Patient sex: F
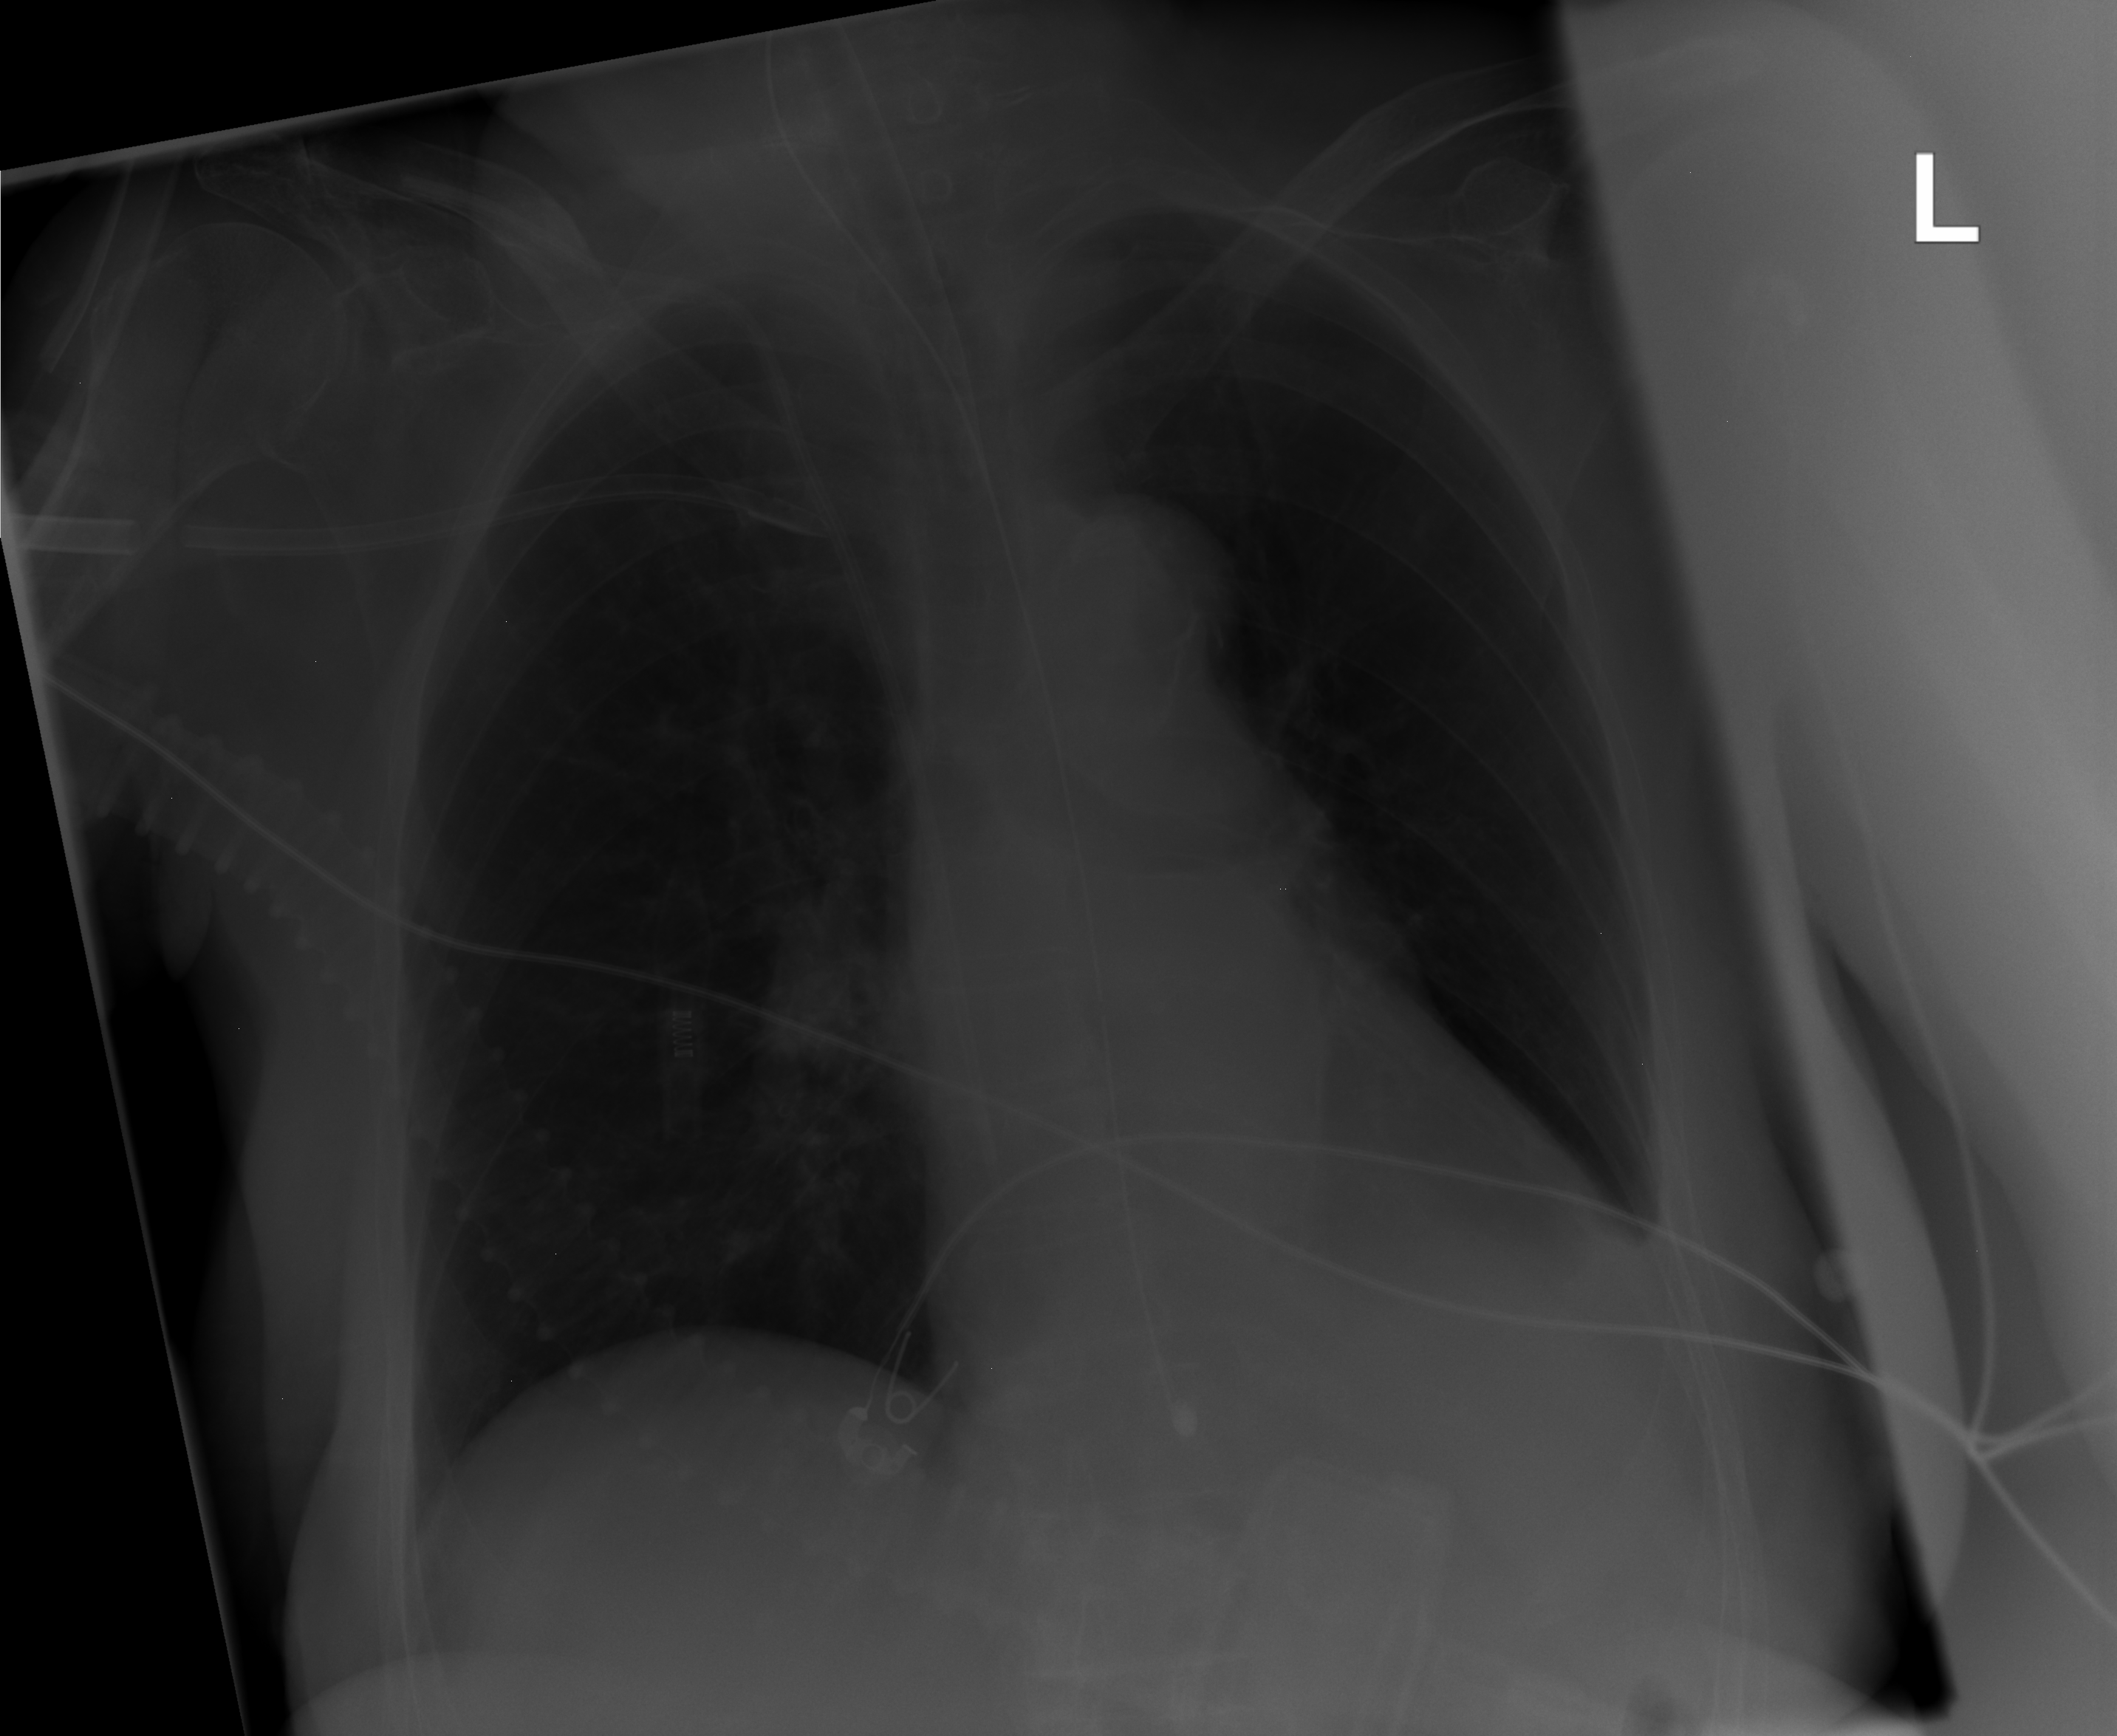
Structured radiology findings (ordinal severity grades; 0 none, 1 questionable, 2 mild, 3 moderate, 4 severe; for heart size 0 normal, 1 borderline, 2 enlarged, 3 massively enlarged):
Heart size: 0
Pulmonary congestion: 0
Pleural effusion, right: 0
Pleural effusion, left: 2
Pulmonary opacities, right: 0
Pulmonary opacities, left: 0
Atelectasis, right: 0
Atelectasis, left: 0